Question: Im developing a site that will be used to some extend by visually impaired. My client has requested buttons that the user can use to change font size, like this:
>
My question is if you think its really necessary to provide this types of buttons, considering the possibility to change font size in the browser (+)? Should I convince him it is not necessary?
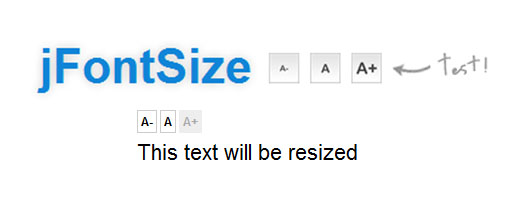
Answer: WCAG 2.0, <URL>, Level AA:
> Except for captions and images of text, text can be resized without assistive technology up to 200 percent without loss of content or functionality.
way to meet this guideline is using such a widget as in your screenshot (if it zooms up to 200%): <URL>:
> The purpose of this technique is to provide a mechanism on the Web page to incrementally increase the size of text. Many people with low vision do not use magnifying software, and they may not be familiar with browsers text size adjustments. This may be particularly true of older people who are learning about computers later in life and who may be experiencing age related vision loss. It may also be true of some people with cognitive disabilities who also require increased font size.
However, there are other ways how to meet this guideline. E.g. if your visitors use user-agents that provide this functionality, you don't have to offer the functionality yourself: <URL>
See:
- <URL>